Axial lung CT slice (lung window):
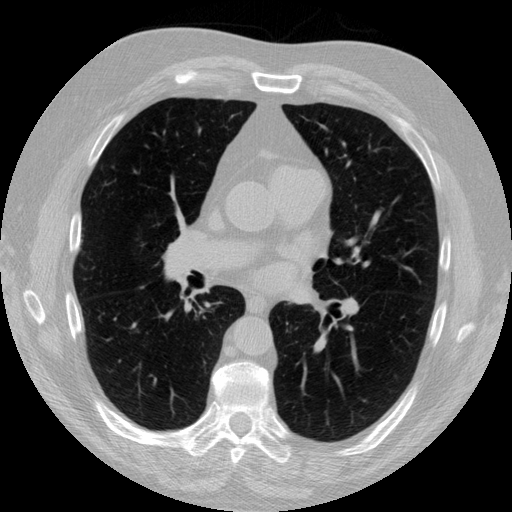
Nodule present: no